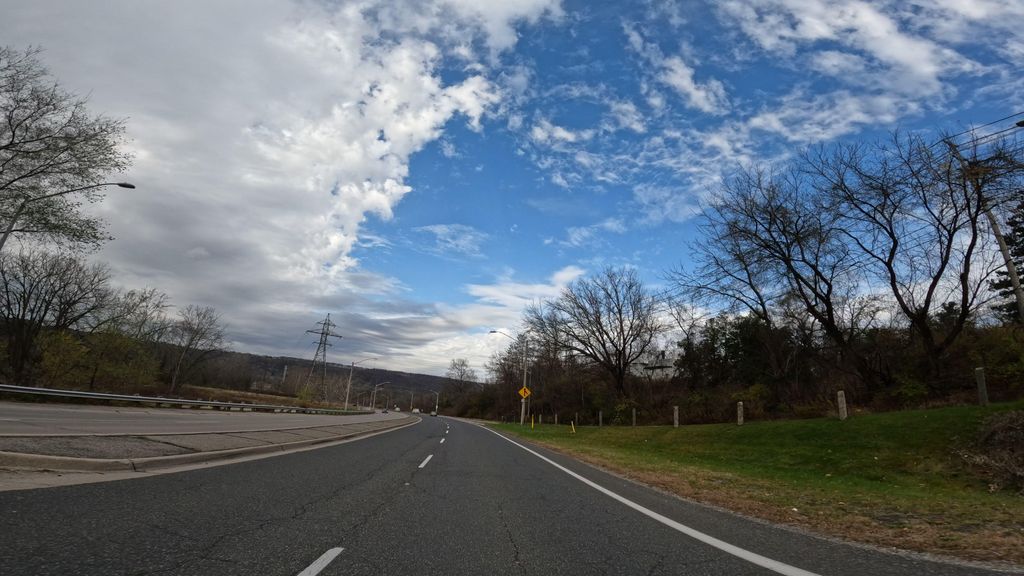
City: hamilton